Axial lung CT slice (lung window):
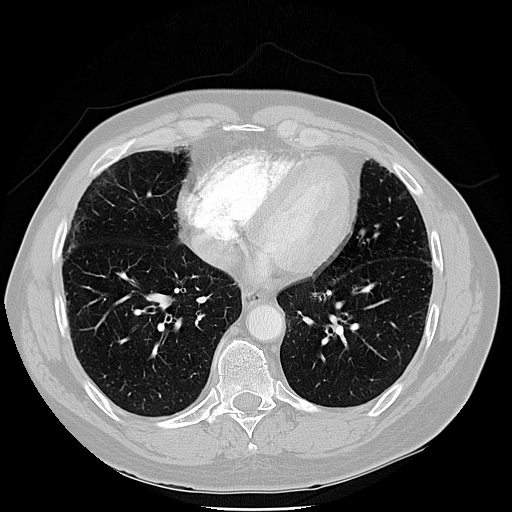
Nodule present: no